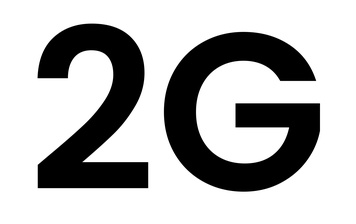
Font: Poppins-SemiBold